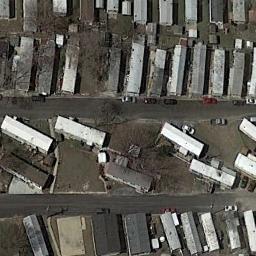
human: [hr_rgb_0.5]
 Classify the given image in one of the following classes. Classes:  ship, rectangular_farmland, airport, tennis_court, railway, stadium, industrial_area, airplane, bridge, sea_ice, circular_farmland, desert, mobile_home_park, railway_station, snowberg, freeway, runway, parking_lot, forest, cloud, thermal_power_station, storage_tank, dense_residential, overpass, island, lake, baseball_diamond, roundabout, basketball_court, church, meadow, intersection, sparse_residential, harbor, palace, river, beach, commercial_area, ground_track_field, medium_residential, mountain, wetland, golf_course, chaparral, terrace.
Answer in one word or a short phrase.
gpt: mobile_home_park